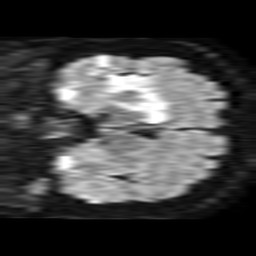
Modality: TRACE
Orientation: coronal
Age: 57
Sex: male
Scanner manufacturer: philips
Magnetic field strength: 1.5 T
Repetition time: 3.4 s
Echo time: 0.06922 s